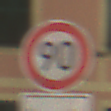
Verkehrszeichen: Geschwindigkeit90
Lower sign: ZeitangabenMitBeschraenkungAufWochentage8
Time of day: Night
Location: Outdoor (Urban)
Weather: PartlyCloudy
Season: NotSpecified
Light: Artificial